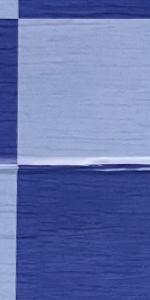
Label: Empty